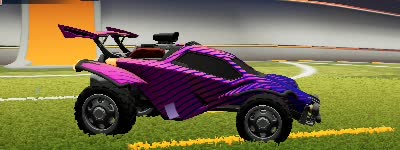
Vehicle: octane